Question: I want to mask a widget. So i used a popup panel to do the same
'''
public class MyMask extends PopupPanel
{
public MyMask ()
{
super();
}
public void showAbsolute( UIObject uiObject )
{
show();
setPopupPosition( uiObject.getAbsoluteLeft(), uiObject.getAbsoluteTop() );
}
'''
}
and my mask class looks like this
'''
public final class Mask
{
private static MyMask mask = new MyMask();
private static UIObject object;
private Mask()
{
}
public static void enable( UIObject uiObject )
{
VerticalPanel vp = new VerticalPanel();
vp.setVerticalAlignment( HasVerticalAlignment.ALIGN_MIDDLE );
vp.setStyleName( "mask" );
vp.setHeight( uiObject.getOffsetHeight() + Unit.PX.getType() );
vp.setWidth( uiObject.getOffsetWidth() + Unit.PX.getType() );
mask.add( vp );
mask.showAbsolute( uiObject );
}
public static void disable()
{
mask.hide();
}
}
'''
But by calling
'''
Mask.enable(widget)
'''
The popup panel is not appearing exactly over the widget instead its coming below the widget and little bit towards the left. I want it to appear exactly on the widget. Any idea how to go about it?
Am currently using gwt 2.4.0

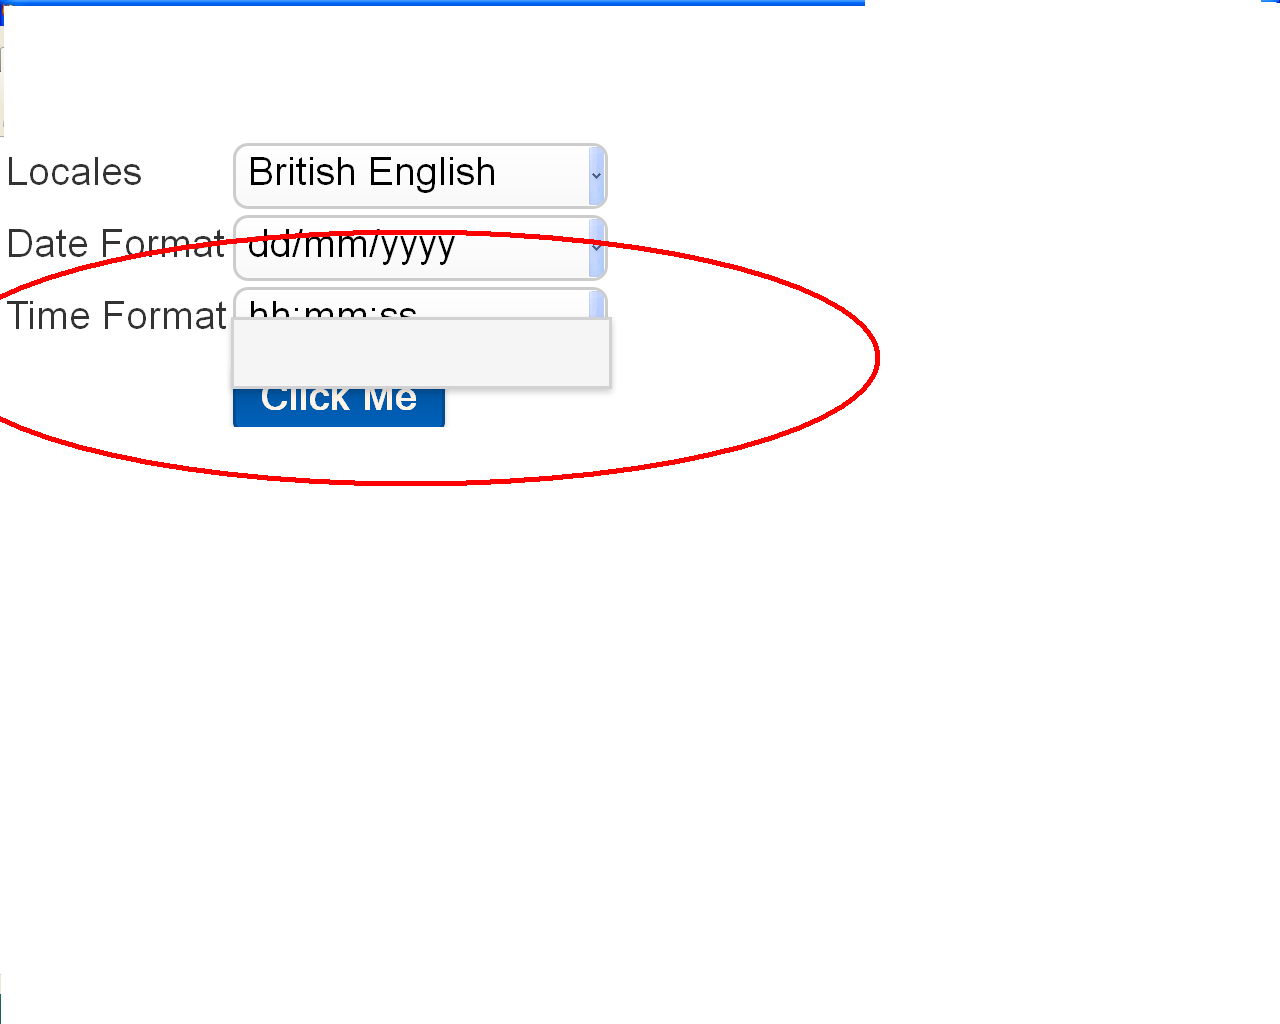
Answer: The solution is simple... No need of popup panel. Just change it disabled state and turn the background color to gray on mask and enable it, reapply the style on unmask